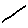
Label: line